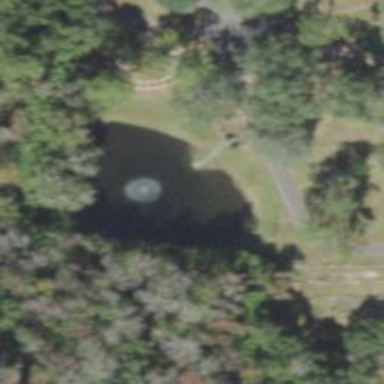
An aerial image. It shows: Pond with natural water.